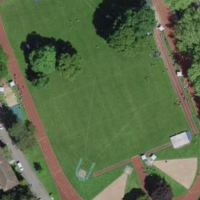
EUNIS habitat code: 53
Species observed at this site:
Grus grus
Zoropsis spinimana
Fagus sylvatica
Parus major
Phoenicurus ochruros
Chaerophyllum temulum
Turdus merula